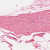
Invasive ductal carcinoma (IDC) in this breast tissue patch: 0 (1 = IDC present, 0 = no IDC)